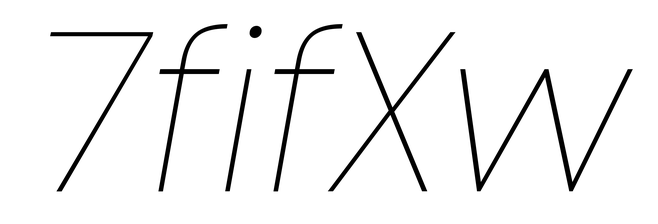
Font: Poppins-ThinItalic